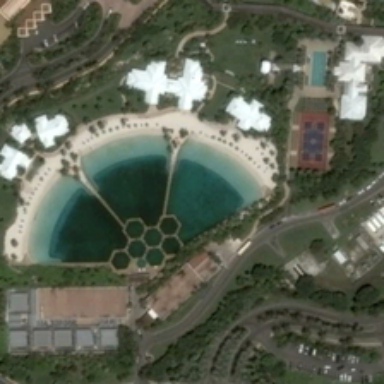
There is an artificial lake around the resort .